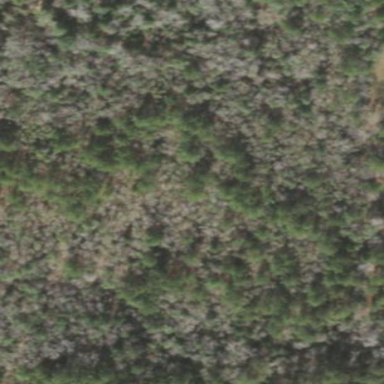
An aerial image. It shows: Needle-leaved woodland.